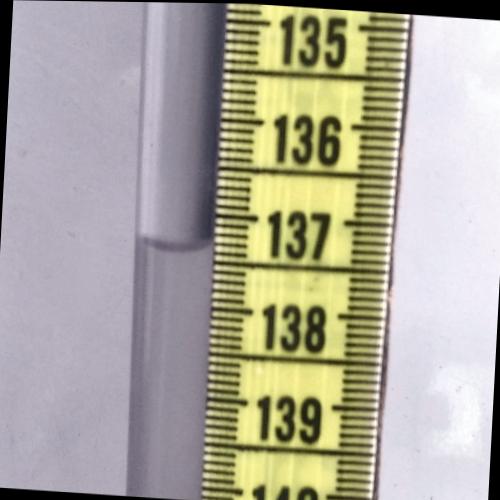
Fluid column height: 137.4 cm